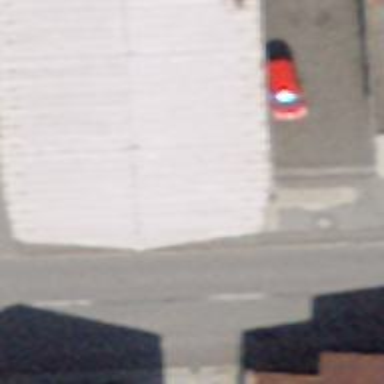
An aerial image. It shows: Car repair shop.